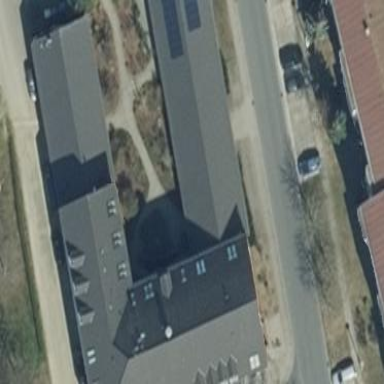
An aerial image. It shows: Residential building with gabled roof.